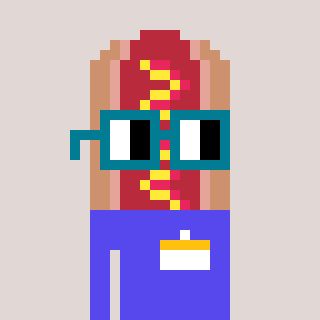
a pixel art character with square dark green glasses, a hotdog-shaped head and a computerblue-colored body on a warm background